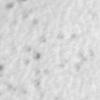
Label: no_change